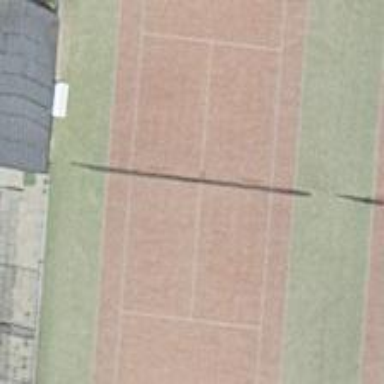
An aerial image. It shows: Tennis court on the leisure land pitch.